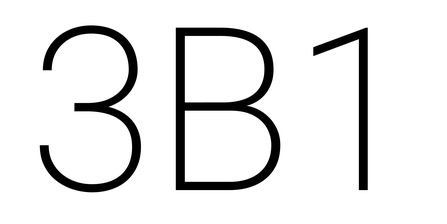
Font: Roboto_ExtraLight